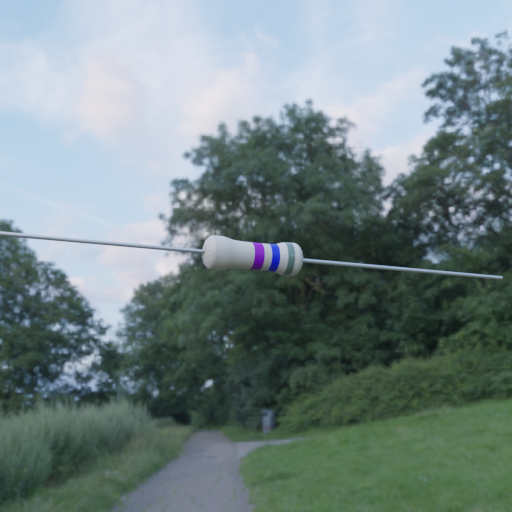
Resistor colour bands (in order): violet, blue, gray